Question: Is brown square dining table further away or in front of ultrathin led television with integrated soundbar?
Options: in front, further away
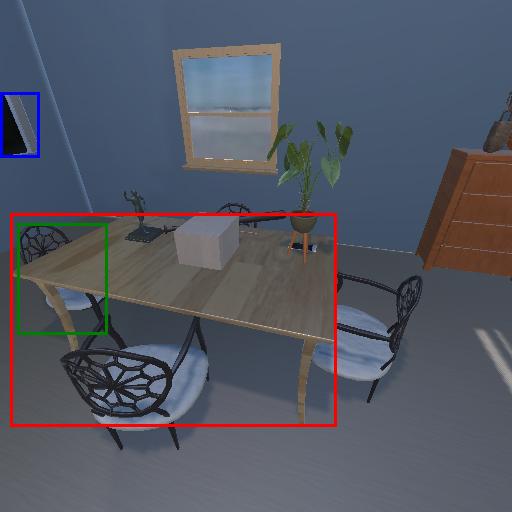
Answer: in front